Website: macys
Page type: billing-address
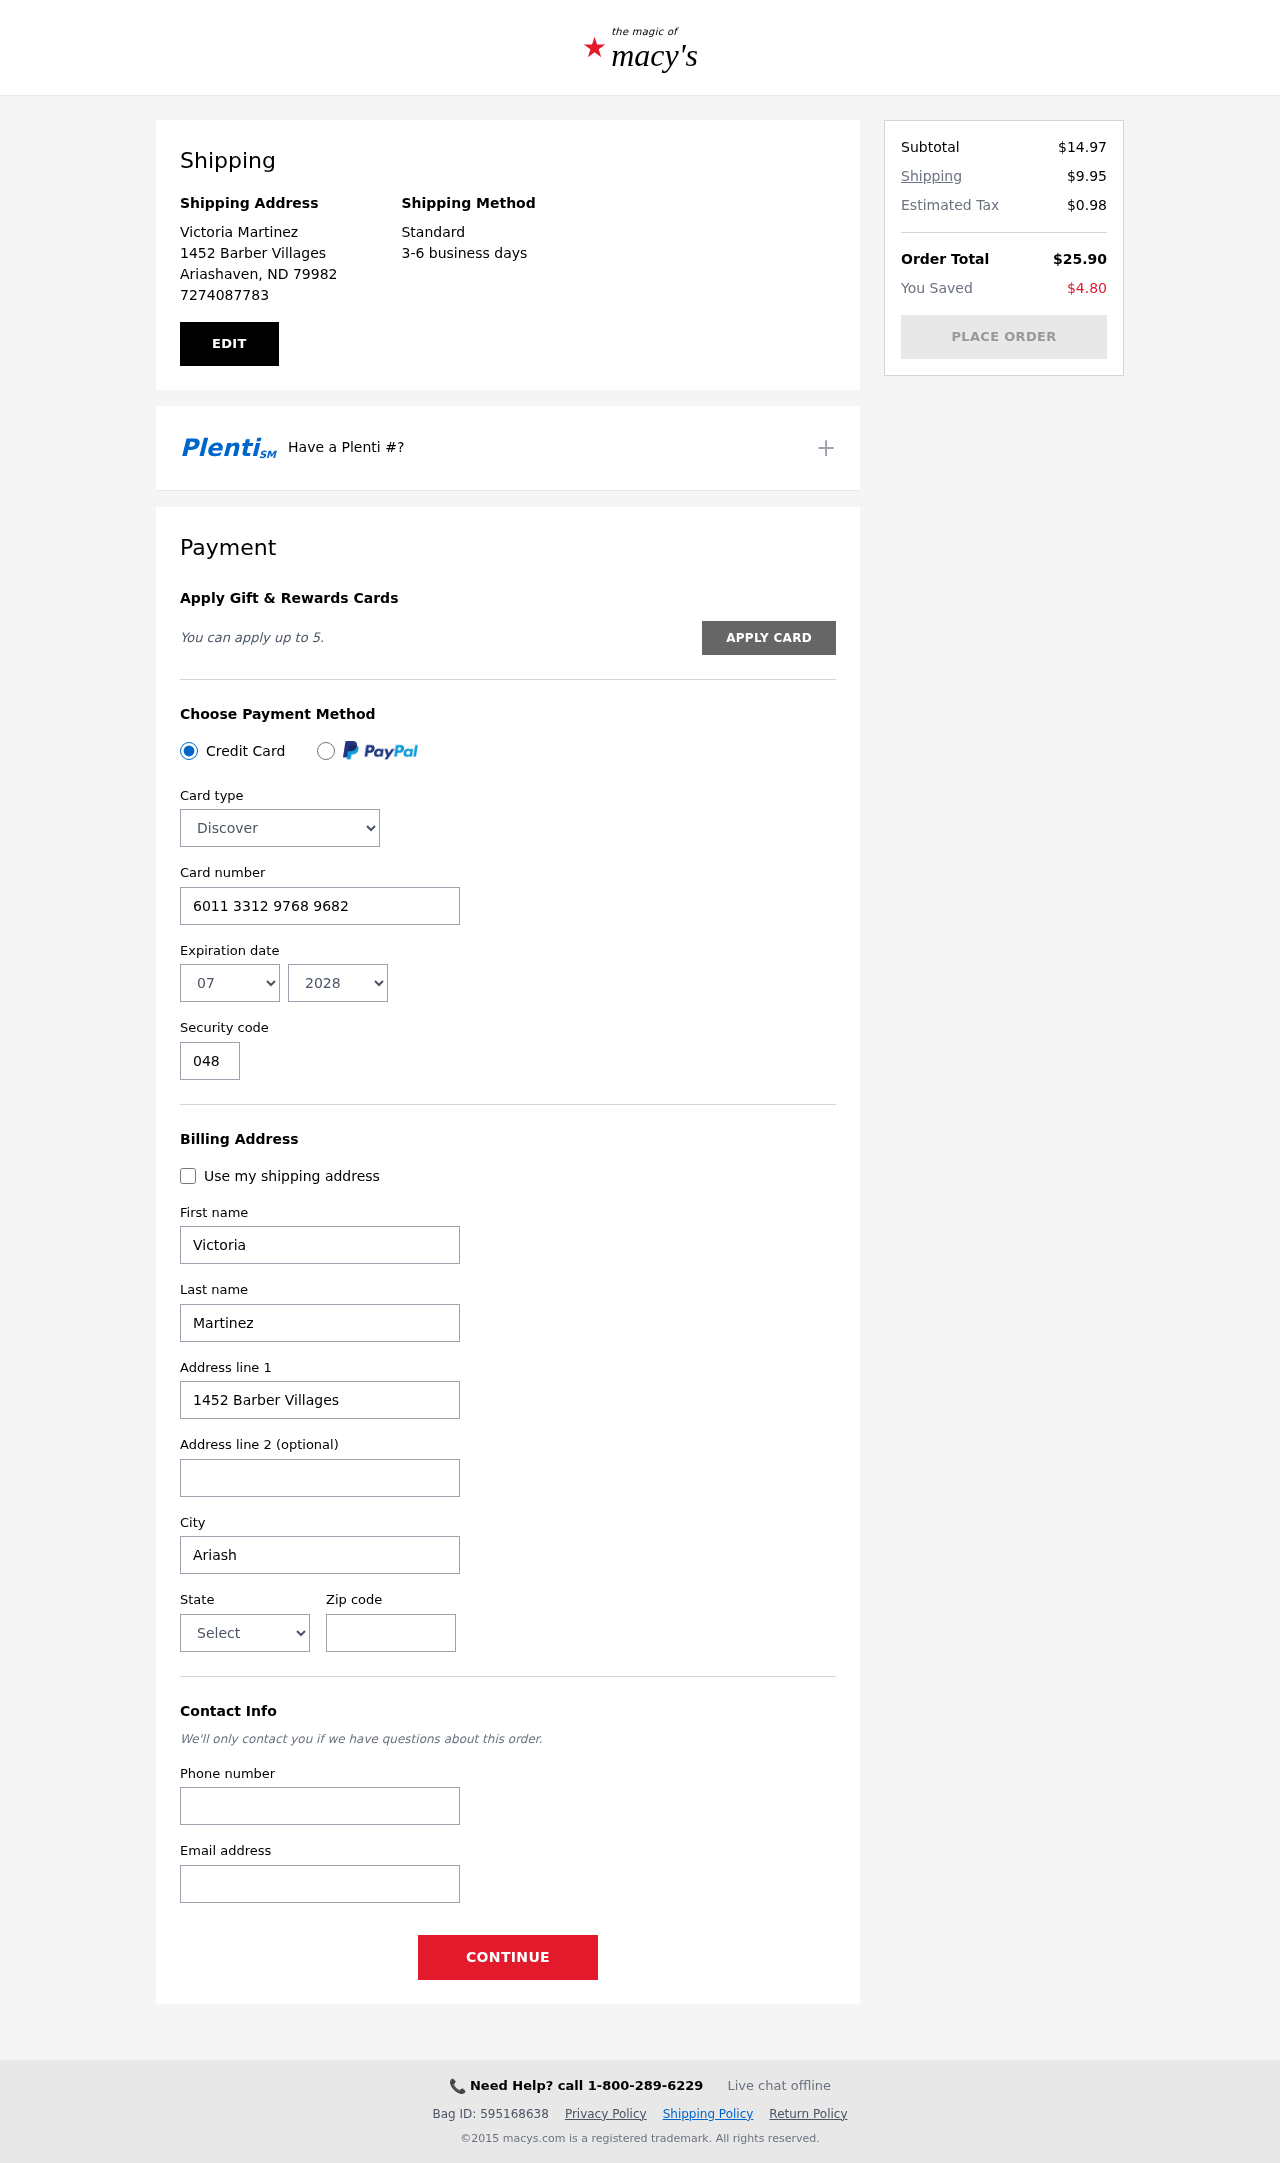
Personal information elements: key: PII_CARD_CVV
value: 048
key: PII_CARD_EXPIRY_MONTH
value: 07
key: PII_CARD_EXPIRY_YEAR
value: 28
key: PII_CARD_NUMBER
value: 6011 3312 9768 9682
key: PII_CARD_TYPE
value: Discover
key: PII_CITY
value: Ariashaven
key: PII_CITY_STATE_ZIP
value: Ariashaven, ND 79982
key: PII_EMAIL
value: victoria_martinez@hotmail.com
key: PII_FIRSTNAME
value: Victoria
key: PII_FULLNAME
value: Victoria Martinez
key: PII_LASTNAME
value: Martinez
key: PII_PHONE
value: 7274087783
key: PII_POSTCODE
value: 79982
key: PII_STATE
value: North Dakota
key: PII_STREET
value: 1452 Barber Villages
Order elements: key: ORDER_SUBTOTAL
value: $14.97
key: ORDER_SHIPPING_COST
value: $9.95
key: ORDER_TAX
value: $0.98
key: ORDER_TOTAL
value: $25.90
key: ORDER_SAVINGS
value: $4.80